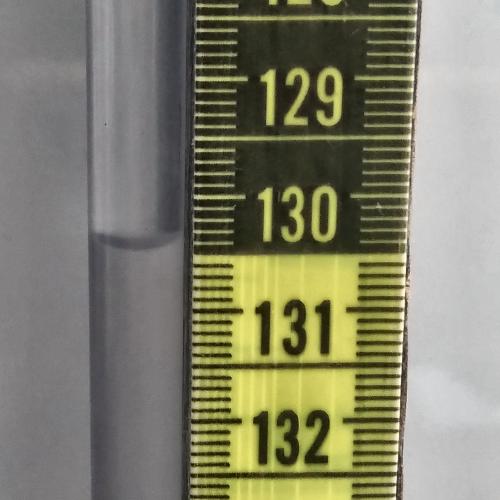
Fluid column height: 130.4 cm